Field crop: tomato
Growth stage: 1
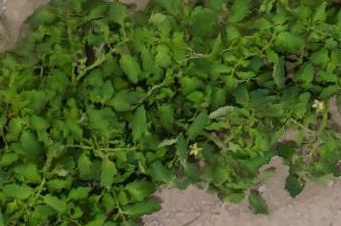
Species: tomato